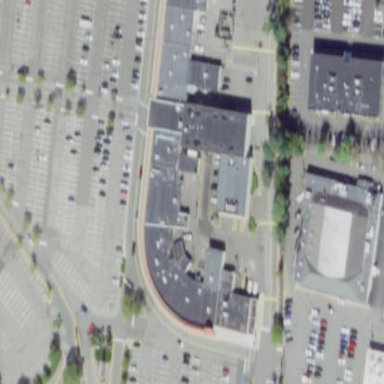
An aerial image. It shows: Cinema building.